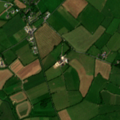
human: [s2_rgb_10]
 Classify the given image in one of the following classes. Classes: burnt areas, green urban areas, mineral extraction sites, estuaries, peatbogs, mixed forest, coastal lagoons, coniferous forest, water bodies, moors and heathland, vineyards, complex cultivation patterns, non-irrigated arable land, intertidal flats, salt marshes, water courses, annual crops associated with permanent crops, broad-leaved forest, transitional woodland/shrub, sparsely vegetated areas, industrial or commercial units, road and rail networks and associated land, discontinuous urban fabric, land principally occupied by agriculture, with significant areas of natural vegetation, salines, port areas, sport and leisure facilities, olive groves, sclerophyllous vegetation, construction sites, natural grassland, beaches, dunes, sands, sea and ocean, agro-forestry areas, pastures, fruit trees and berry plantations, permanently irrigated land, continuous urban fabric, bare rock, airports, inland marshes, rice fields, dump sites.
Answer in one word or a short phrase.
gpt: pastures